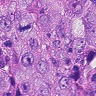
Metastatic tissue present: yes